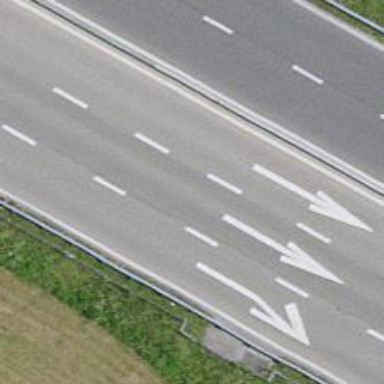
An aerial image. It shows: Trunk link highway with asphalt surface.